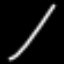
Label: line